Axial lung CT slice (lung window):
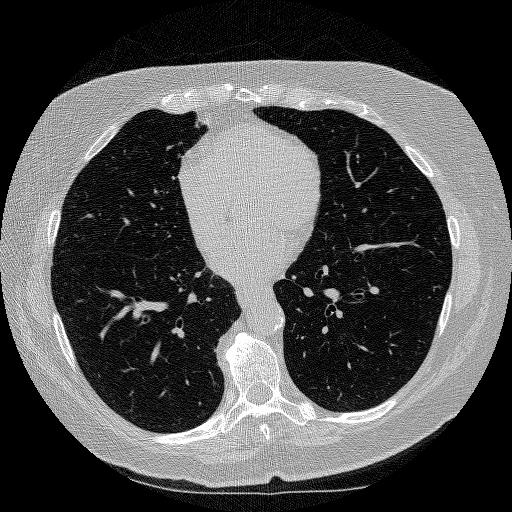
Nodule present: no